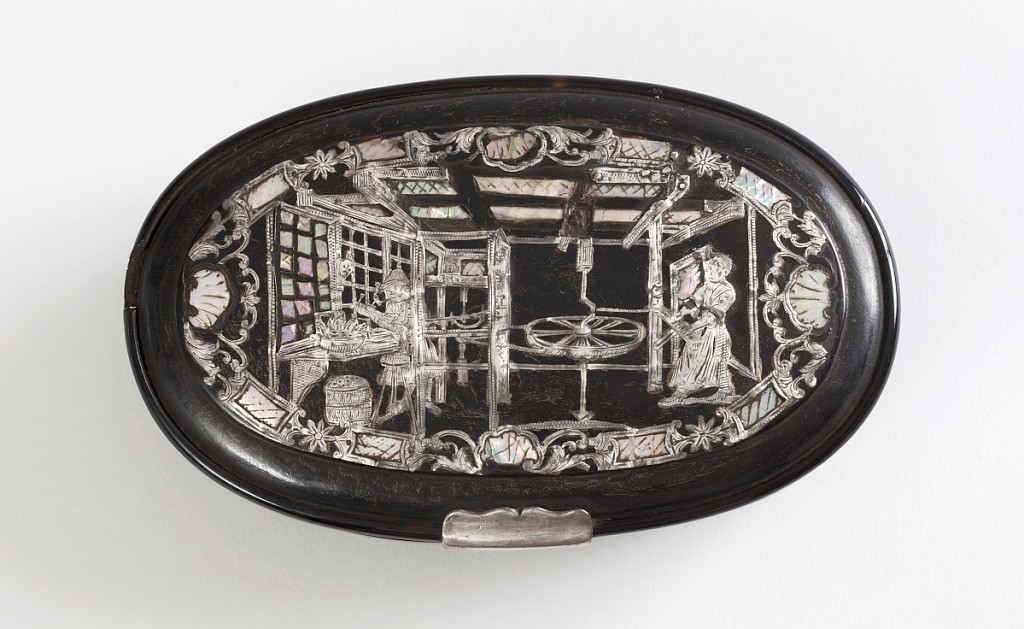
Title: Box
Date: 19th century
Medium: Molded and carved tortoiseshell inlaid with silver and mother of pearl
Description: Inlaid tortoiseshell with silver and mother of pearl